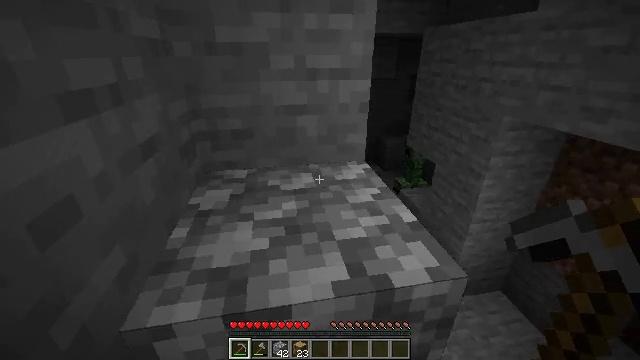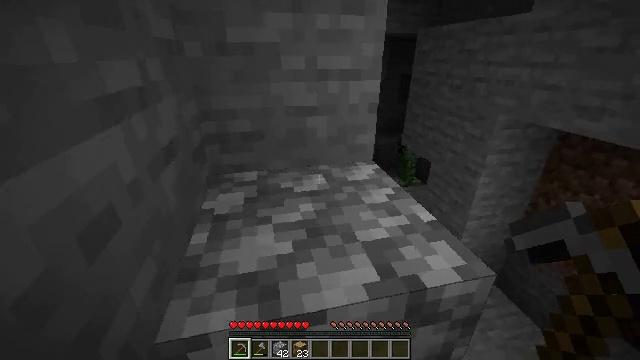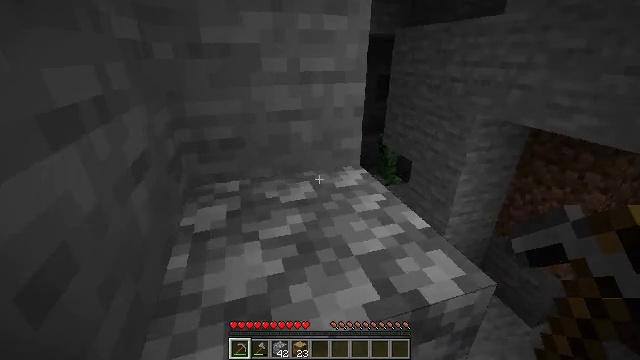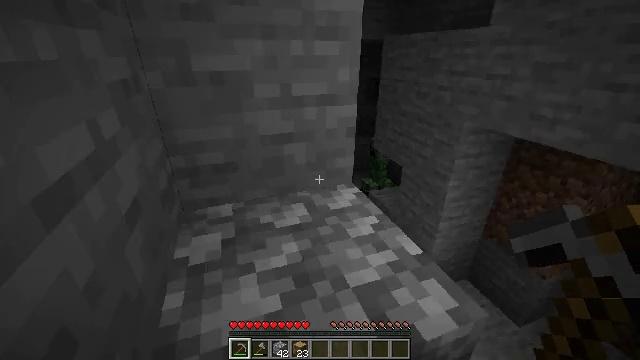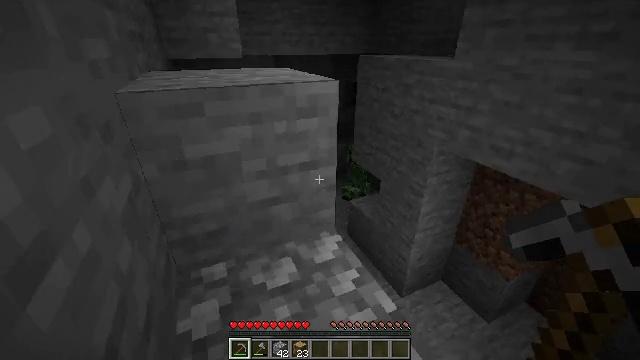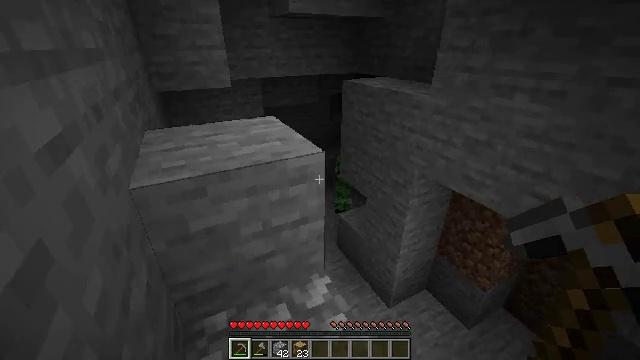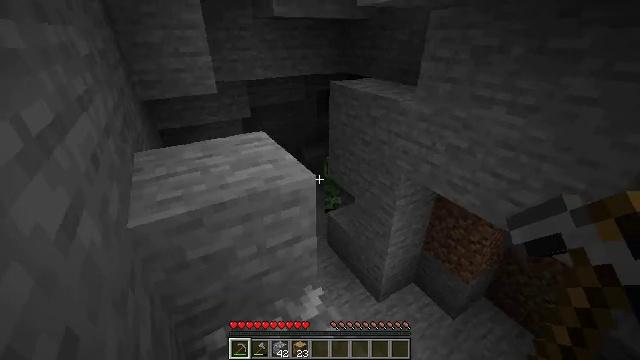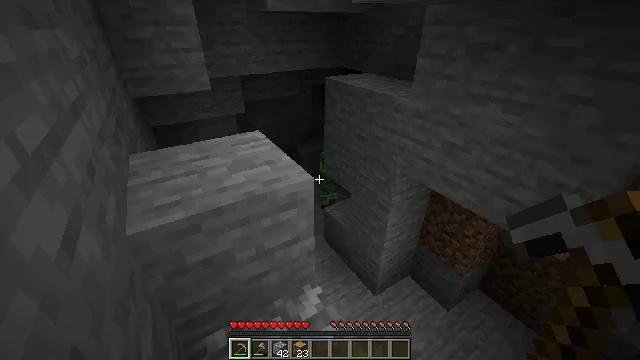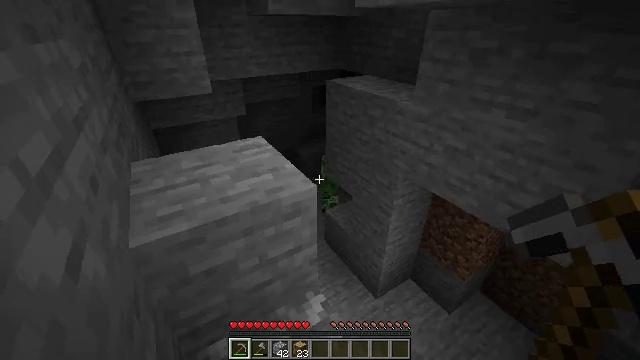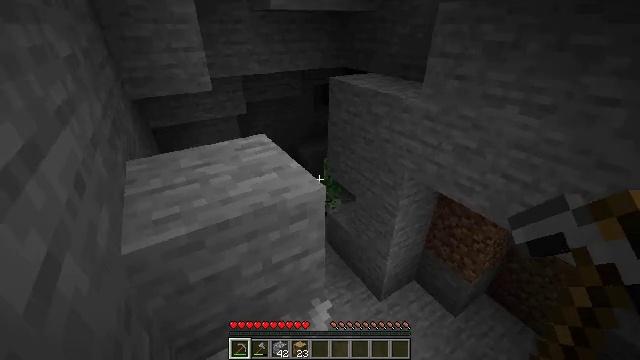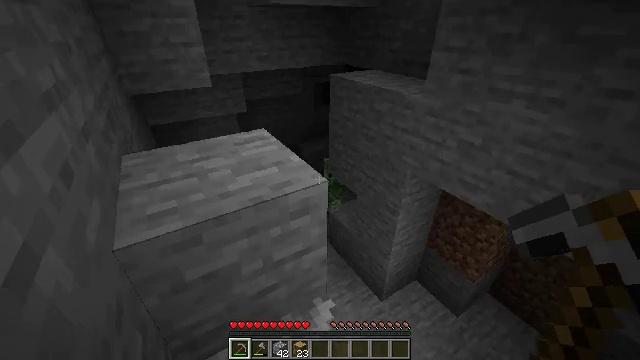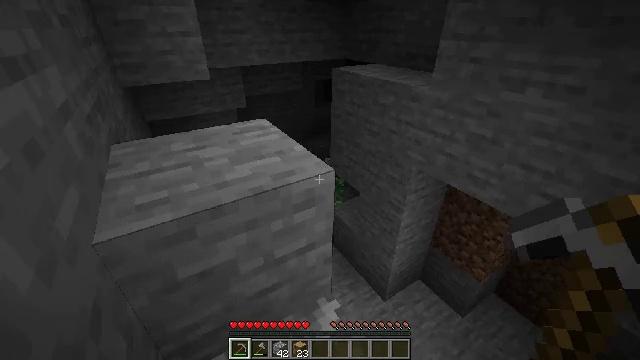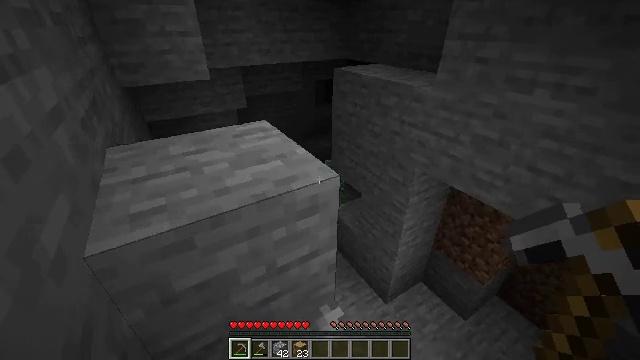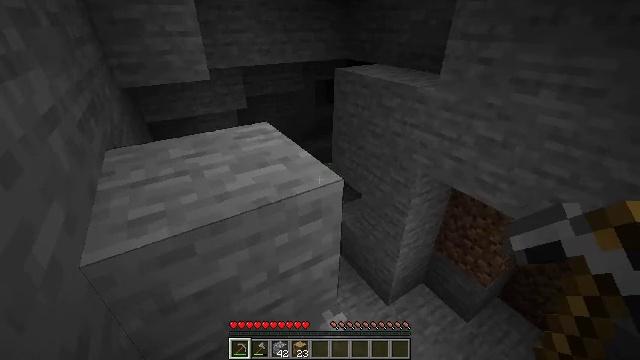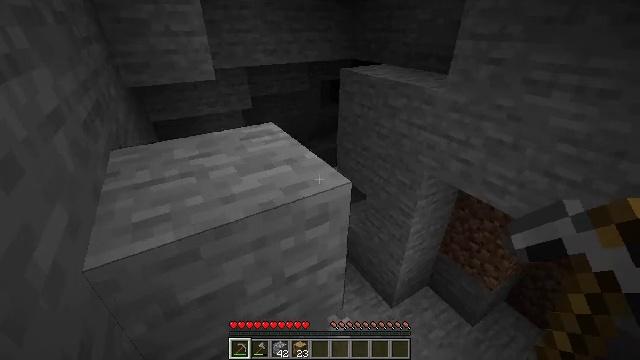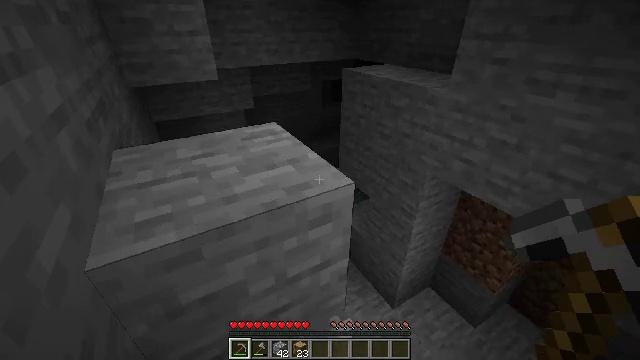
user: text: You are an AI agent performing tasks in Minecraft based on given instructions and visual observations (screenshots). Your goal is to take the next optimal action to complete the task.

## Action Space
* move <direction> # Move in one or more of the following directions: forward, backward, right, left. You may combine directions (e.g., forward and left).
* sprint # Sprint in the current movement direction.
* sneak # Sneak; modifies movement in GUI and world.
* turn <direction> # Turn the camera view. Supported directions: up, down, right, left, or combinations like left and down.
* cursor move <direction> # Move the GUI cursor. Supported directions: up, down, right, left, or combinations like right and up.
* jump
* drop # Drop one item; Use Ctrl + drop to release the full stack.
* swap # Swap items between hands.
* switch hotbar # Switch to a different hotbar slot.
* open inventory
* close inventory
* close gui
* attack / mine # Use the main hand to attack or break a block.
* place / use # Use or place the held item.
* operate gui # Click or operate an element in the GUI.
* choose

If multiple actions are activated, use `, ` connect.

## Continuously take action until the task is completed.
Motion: motion action
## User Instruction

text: Gather oak leaves by attacking.
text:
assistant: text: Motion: move left, turn right
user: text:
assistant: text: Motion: move forward and move left, turn right
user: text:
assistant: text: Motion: move forward and move left, turn right, jump
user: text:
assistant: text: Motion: move forward and move left, turn right and down, jump
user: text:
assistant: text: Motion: move forward and move left, turn right, jump
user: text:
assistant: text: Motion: move forward and move left, turn right and down, jump
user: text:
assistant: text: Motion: move forward and move left, turn right and down, jump
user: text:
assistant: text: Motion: move forward and move left
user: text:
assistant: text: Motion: move forward
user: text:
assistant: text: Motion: no_op
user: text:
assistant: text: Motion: no_op
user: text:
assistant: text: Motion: no_op
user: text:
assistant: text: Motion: no_op
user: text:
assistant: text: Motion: no_op
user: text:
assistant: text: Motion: no_op
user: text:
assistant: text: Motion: no_op
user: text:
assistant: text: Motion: no_op
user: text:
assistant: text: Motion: no_op
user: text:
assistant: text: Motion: move left
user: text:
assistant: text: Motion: move forward and move left, jump
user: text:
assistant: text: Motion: move forward and move left, jump
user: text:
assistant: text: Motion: move forward and move left, turn right and down, jump
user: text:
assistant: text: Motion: move forward and move left, turn right and down, jump
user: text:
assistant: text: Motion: move forward and move left, turn right and down, jump
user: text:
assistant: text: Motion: move forward and move left, turn right and down
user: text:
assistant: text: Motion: move forward and move left, turn right
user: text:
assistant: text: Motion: no_op
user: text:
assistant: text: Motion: turn down
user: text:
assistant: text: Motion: no_op
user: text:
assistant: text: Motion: no_op